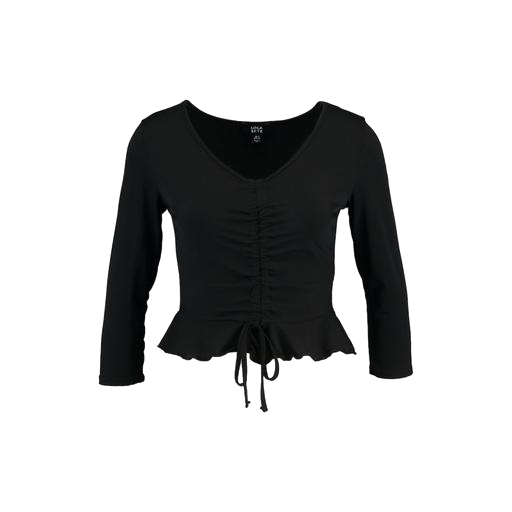
black three-quarter-sleeve top only macy, black lace-up peplum top, waist shirt, white background